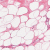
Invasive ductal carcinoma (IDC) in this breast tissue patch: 0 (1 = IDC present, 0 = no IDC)